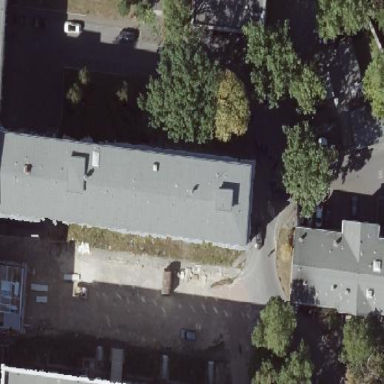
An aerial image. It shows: Hospital building with tar paper roof.